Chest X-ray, AP view. Patient: 24 years old, sex M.
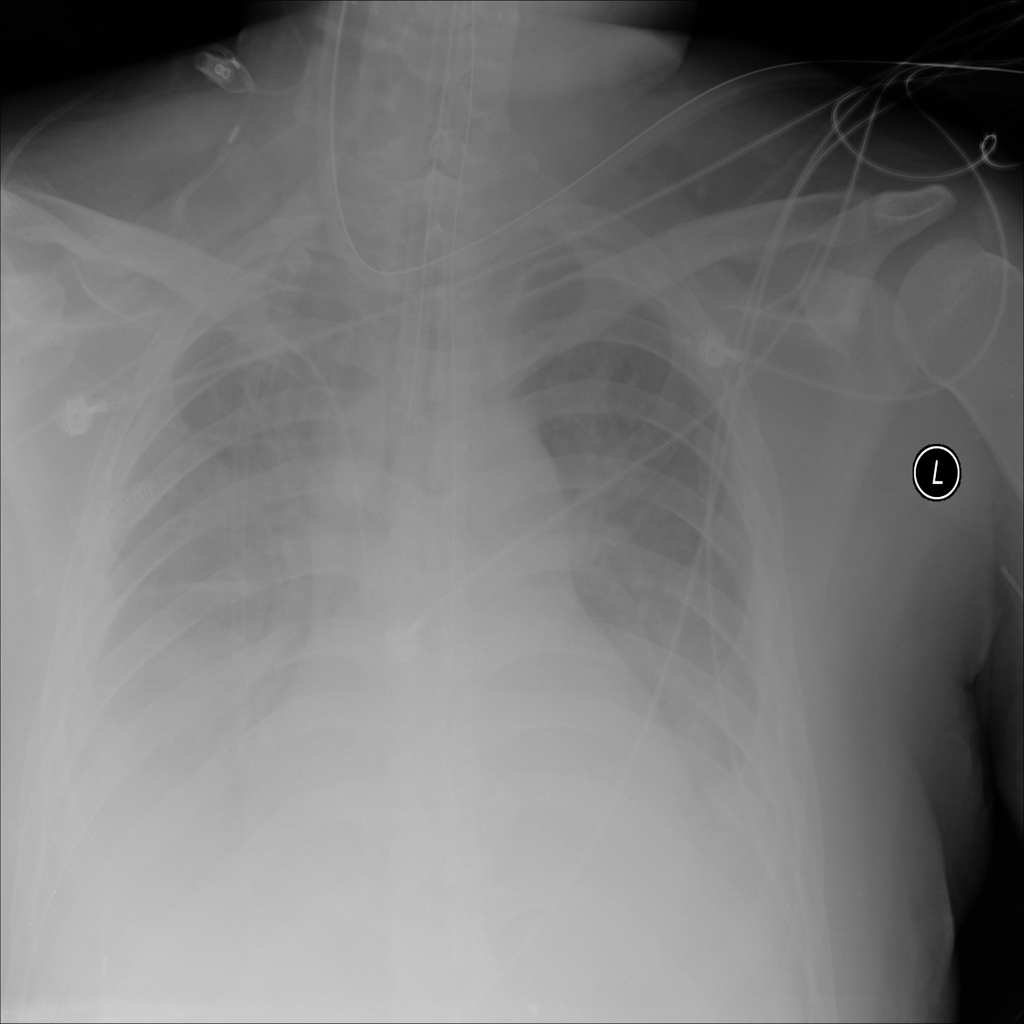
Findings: Effusion, Infiltration, Pneumonia